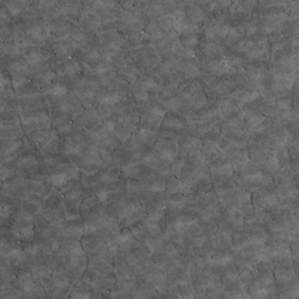
Label: non_frost